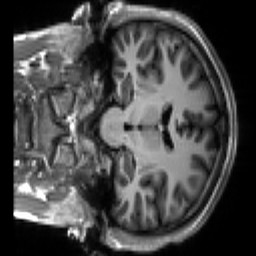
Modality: T1w
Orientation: coronal
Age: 19
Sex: male
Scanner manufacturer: siemens
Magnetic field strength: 3 T
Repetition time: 2.3 s
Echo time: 0.00266 s